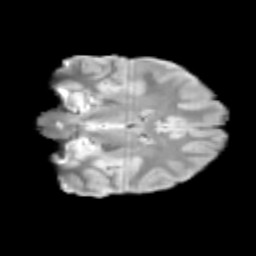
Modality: T2w
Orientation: coronal
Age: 11
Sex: female
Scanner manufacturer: siemens
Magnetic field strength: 3 T
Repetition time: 3.8 s
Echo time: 0.07 s